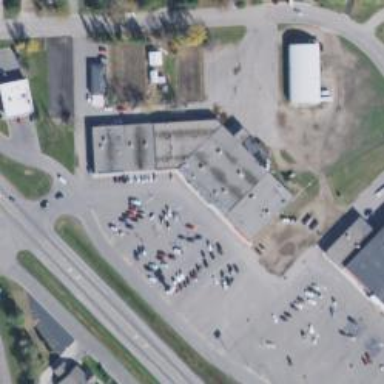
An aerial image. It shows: Retail building housing country store.